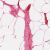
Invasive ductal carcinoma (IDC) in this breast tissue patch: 0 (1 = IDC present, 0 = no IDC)